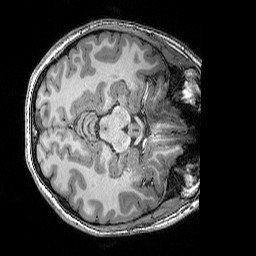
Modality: T1w
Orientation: axial
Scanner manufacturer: siemens
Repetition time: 2.25 s
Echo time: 0.00418 s